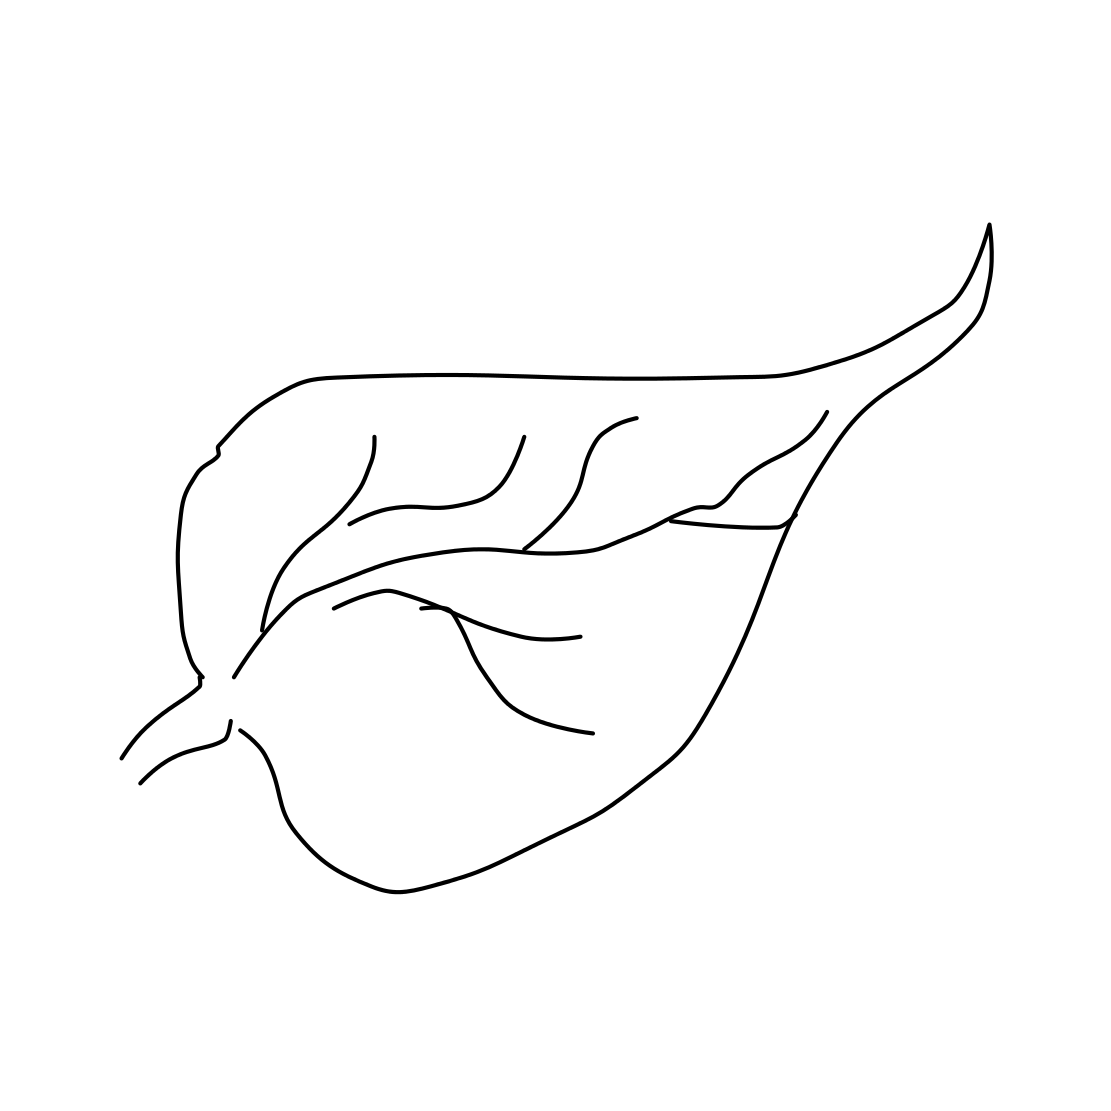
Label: leaf